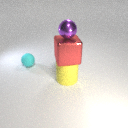
small purple metal sphere above large red metal cube